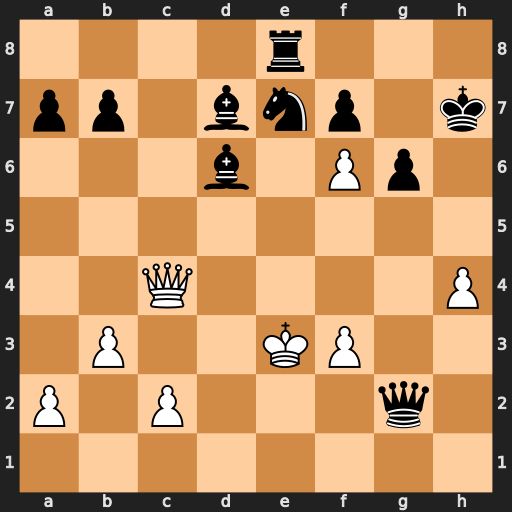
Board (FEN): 4r3/pp1bnp1k/3b1Pp1/8/2Q4P/1P2KP2/P1P3q1/8
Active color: w
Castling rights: -
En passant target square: -
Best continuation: Qxf7+ Kh6 Qg7+ Kh5 Qh7#